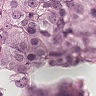
Metastatic tissue present: yes